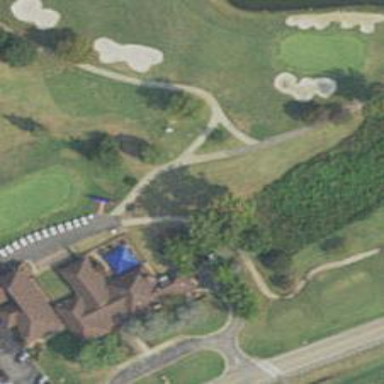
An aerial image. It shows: Path for golf carts.